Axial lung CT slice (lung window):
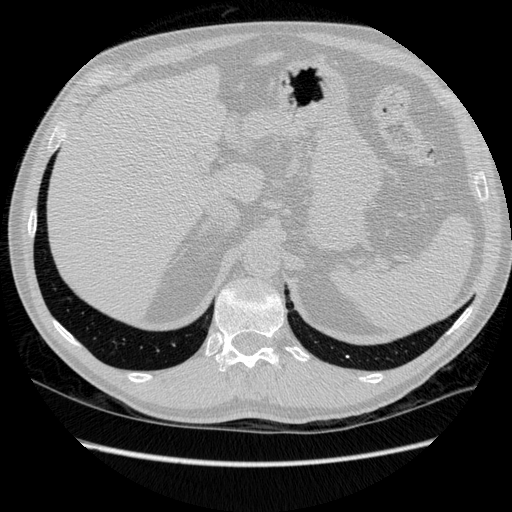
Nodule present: no